Interaction volume radius: 5 \u00c5
Interaction volume height: 10 \u00c5
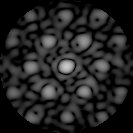
Disorder parameter: 0.4747